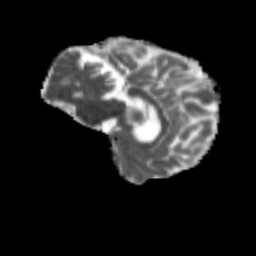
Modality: MD
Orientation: sagittal
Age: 77
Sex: female
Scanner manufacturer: siemens
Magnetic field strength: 3 T
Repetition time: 4.71 s
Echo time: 0.0906 s